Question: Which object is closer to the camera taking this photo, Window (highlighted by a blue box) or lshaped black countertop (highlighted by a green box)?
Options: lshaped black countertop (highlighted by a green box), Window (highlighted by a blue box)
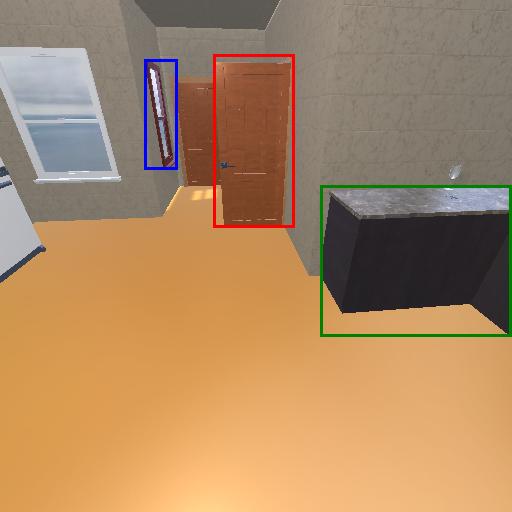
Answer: lshaped black countertop (highlighted by a green box)